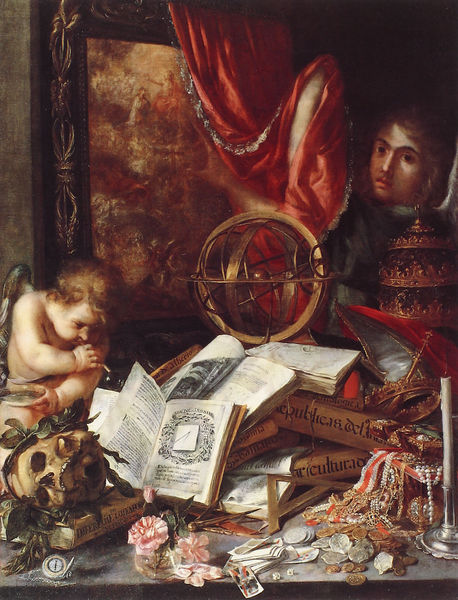
Titel: Allegorie der Vanitas
Künstler: Juan de Valdés Leal
Institution: Hartford/Conn., Wadsworth Atheneum
Schlagwörter: flügel, gemälde, mann, blume, blumen, braun, frau, schmuck, blüten, rot, schädel, tod, tot, bild, instrument, vorhang, kind, krone, renaissance, rosa, engel, putto, stilleben, stillleben, vase, schrift, bücher, papier, baby, ölgemälde, könig, kerze, uhr, nachdenklich, nachdenken, buch, geheimnis, geld, seite, illustration, text, ketten, kugel, nelke, wissenschaftler, seiten, totenkopf, tiara, muschel, medaille, muscheln, nelken, bild im bild, globus, schatz, wissenschaft, weltkugel, latein, münzen, folianten, sonnenuhr, messgerät, medaillen, mise en abyme, büscher, rechtum, triara, besitztümer, mortem, stilllebem, säusäulen, engelverzierung